Field crop: maize
Growth stage: 1
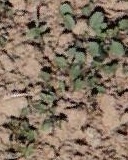
Species: convolvulus